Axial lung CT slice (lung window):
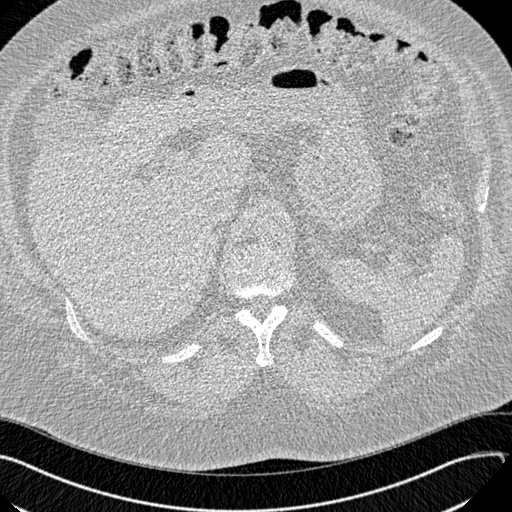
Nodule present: no